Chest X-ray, PA view. Patient: 49 years old, sex M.
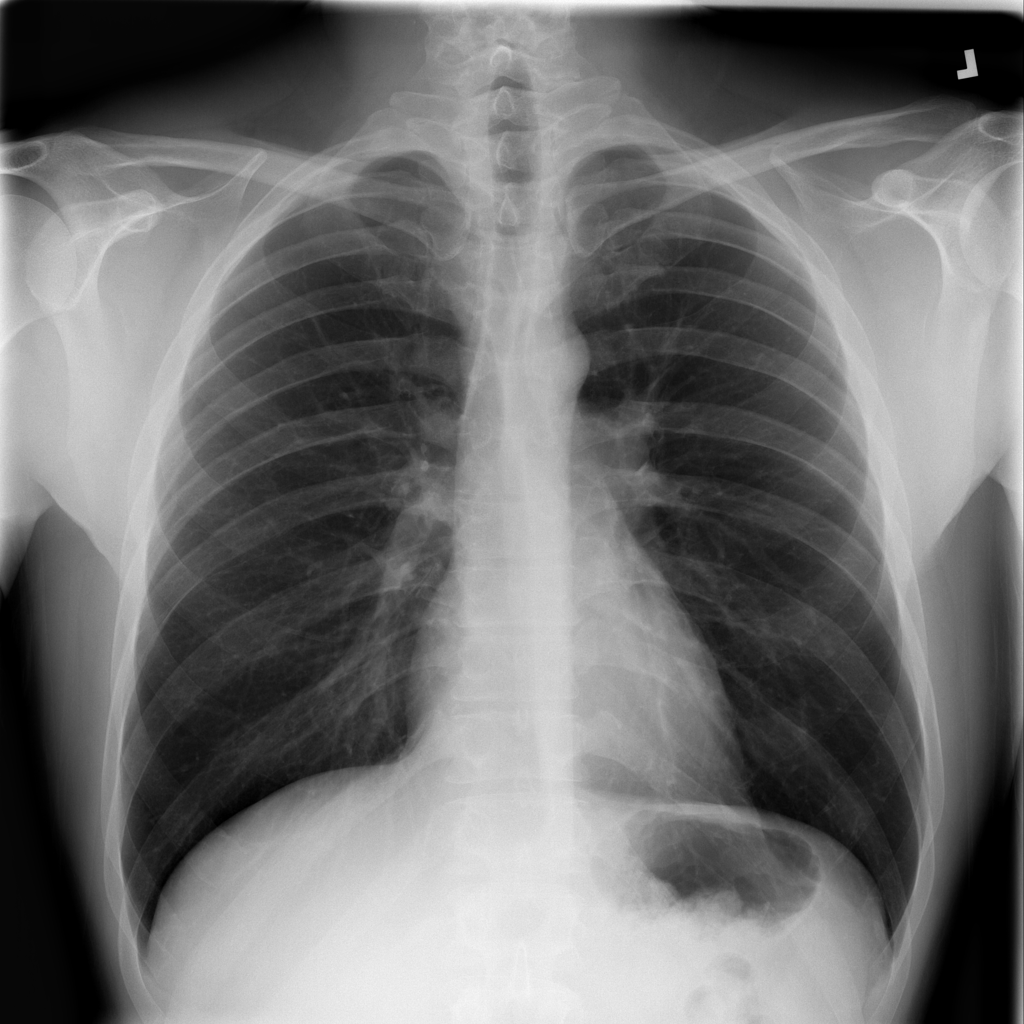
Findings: No Finding